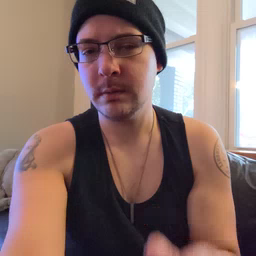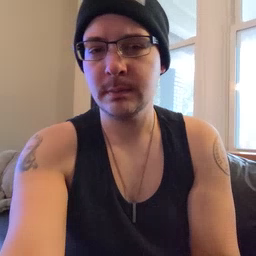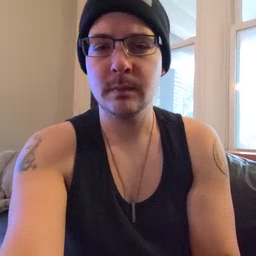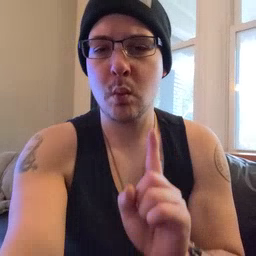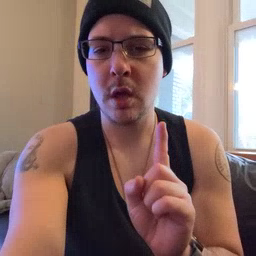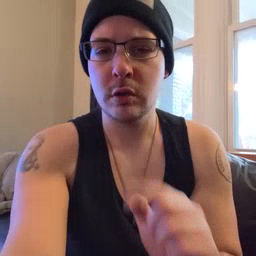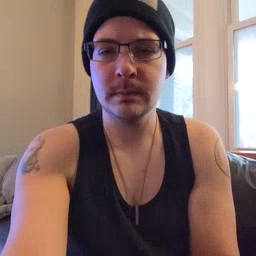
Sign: where